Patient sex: M
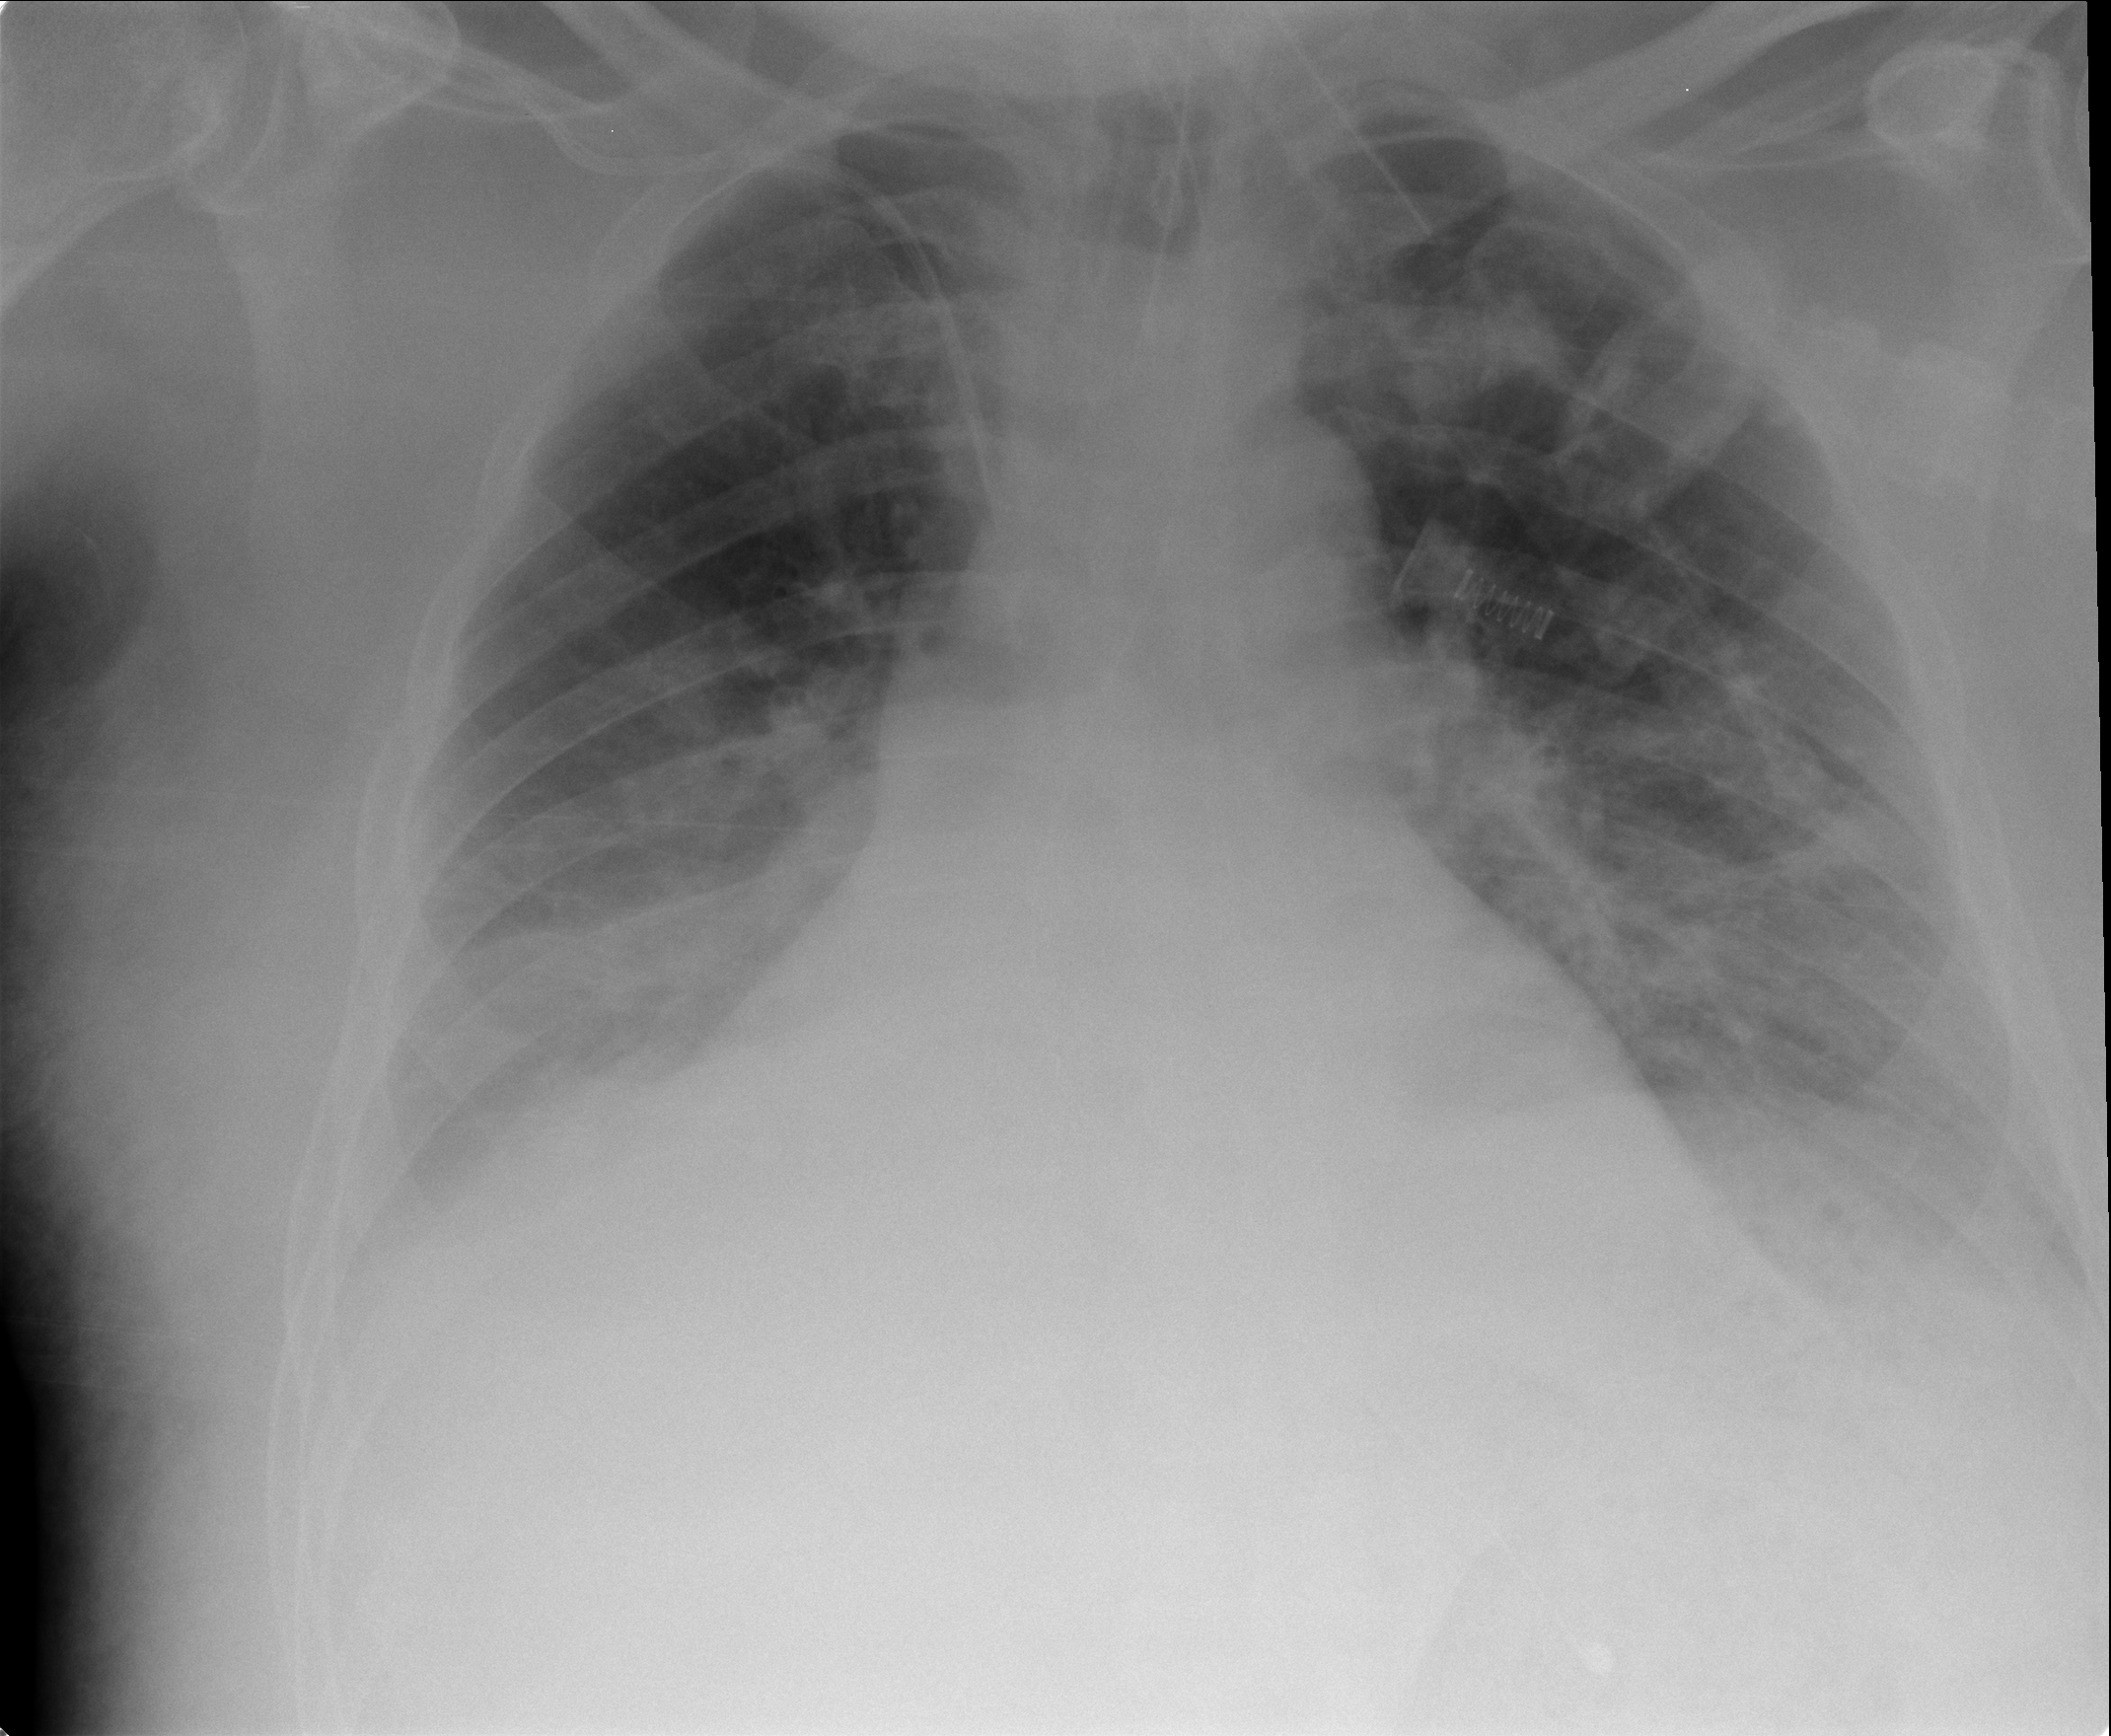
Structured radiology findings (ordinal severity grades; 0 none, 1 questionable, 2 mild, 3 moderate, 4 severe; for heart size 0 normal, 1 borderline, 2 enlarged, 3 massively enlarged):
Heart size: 2
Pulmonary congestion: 2
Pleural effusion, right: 2
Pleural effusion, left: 2
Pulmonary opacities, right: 2
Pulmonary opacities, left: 2
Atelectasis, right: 2
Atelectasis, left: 2